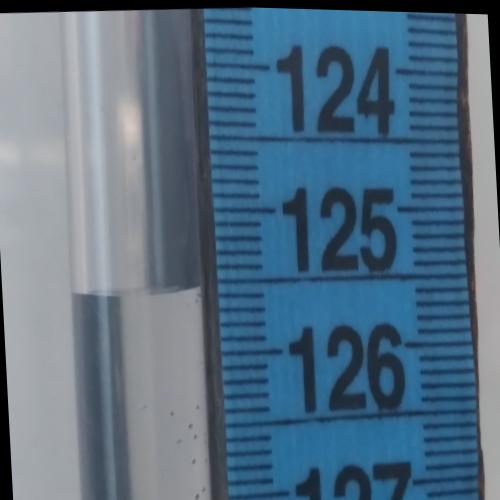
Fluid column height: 125.6 cm